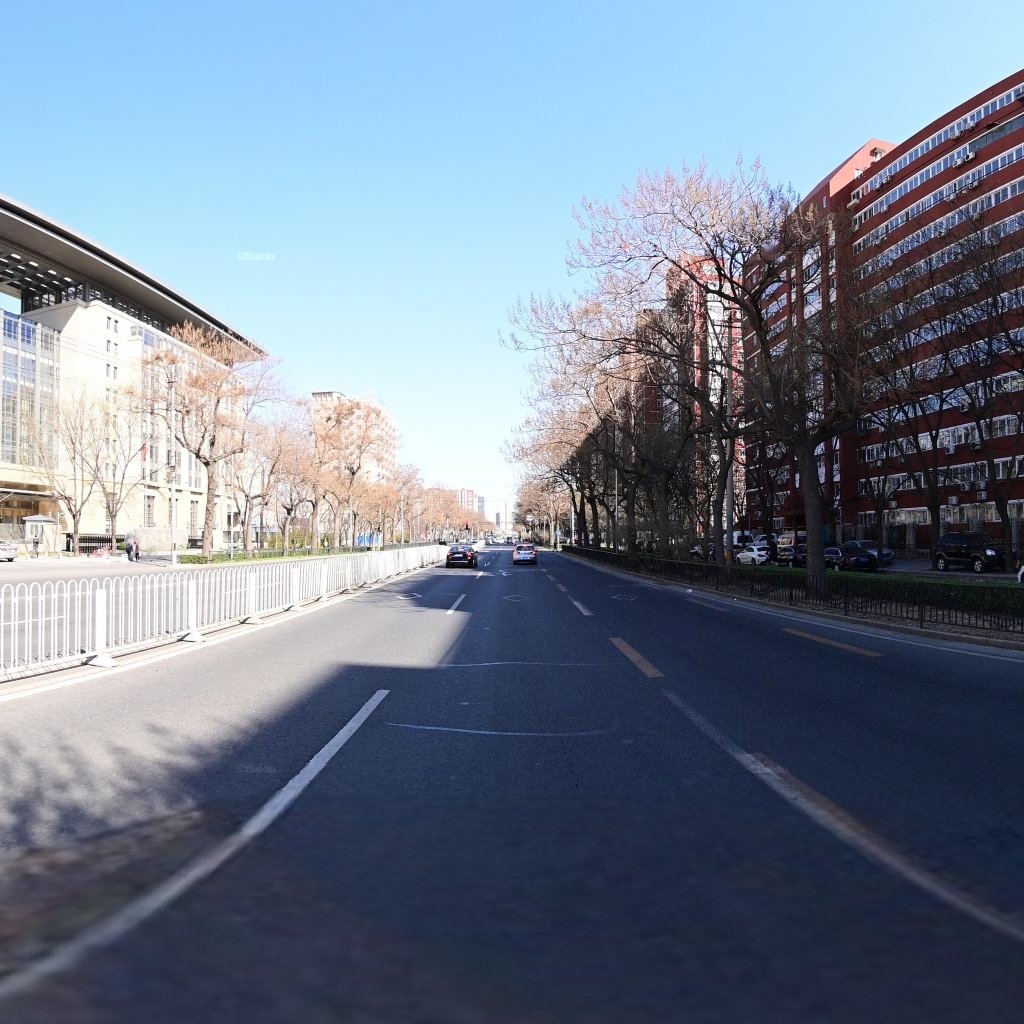
Region: Chaoyang
Road damage annotations: transverse patch, transverse patch